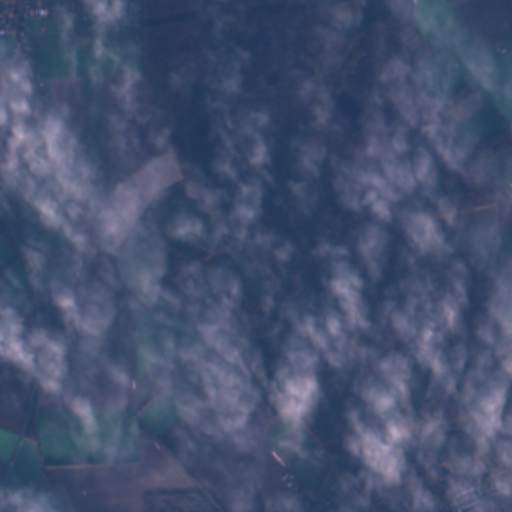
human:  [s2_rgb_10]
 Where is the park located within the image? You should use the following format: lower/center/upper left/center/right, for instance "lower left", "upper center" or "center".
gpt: The park is located in the lower right of the image.
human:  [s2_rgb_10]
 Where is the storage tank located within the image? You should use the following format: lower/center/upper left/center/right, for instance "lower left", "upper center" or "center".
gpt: The storage tank is located in the lower center of the image.
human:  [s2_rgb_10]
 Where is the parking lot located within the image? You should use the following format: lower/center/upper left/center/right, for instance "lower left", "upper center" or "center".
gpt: There is no parking lot in the image.